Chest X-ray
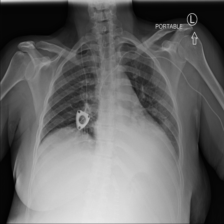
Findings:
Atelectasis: negative
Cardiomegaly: negative
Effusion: negative
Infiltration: negative
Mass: negative
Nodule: negative
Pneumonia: positive
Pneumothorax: negative
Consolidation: positive
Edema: negative
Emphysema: negative
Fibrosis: negative
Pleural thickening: negative
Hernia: negative